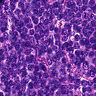
Metastatic tissue present: no